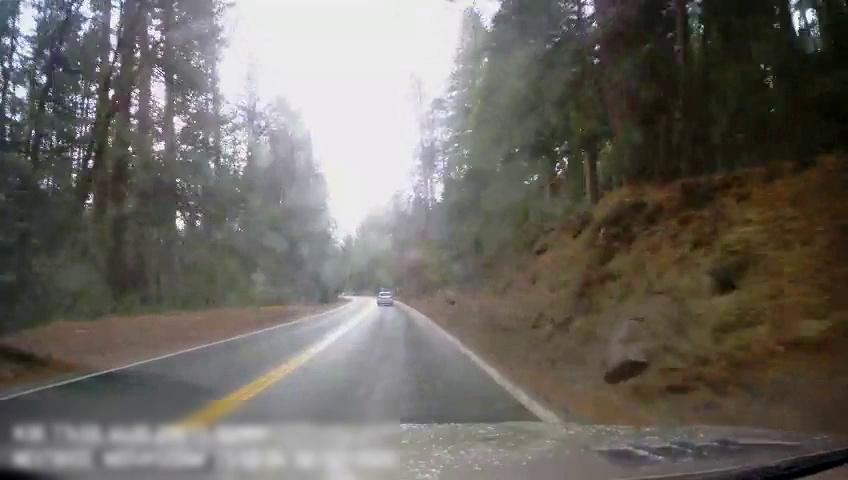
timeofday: Day
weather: Sunny
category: Drivable Space
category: Vehicles | SUV
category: Lanes | Current Lane
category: Lanes | Current Lane
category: Lanes | Opposite Lane
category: Lanes | Opposite Lane